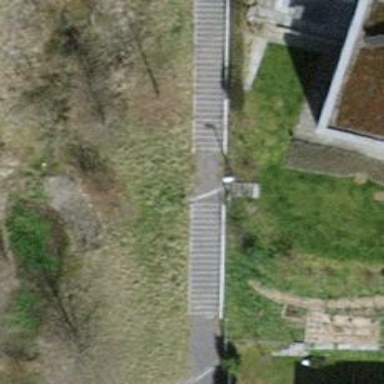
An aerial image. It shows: Set of steps on the road.